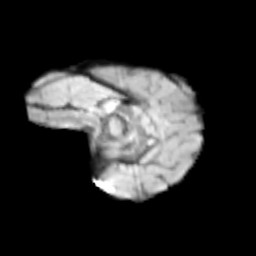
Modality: T2w
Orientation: sagittal
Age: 11
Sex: female
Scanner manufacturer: siemens
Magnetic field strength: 3 T
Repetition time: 3.8 s
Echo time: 0.07 s